Question: I am trying to write some automated unit tests for a series of functions that generates 'ggplot' graphics.
For example, I want to set a specific colour scale to a plot. Now I need a way to determine whether the correct colour scale was actually applied.
## The background:
Here is some example code, that set the 'fill' colour to use the ColourBrewer palette 'Dark2':
'''
p <- ggplot(mtcars, aes(x=factor(cyl), y=mpg, fill=factor(gear))) +
geom_bar(stat="identity") +
facet_grid(~gear) +
scale_fill_brewer(palette="Dark2")
print(p)
'''

OK, so a visual inspection tells me the code worked.
## What I've tried:
Now I want to confirm this by inspecting the object:
'''
str(p, max.level=1)
List of 8
$ data :'data.frame': 32 obs. of 11 variables:
$ layers :List of 1
$ scales :Reference class 'Scales' [package "ggplot2"] with 1 fields
..and 20 methods, of which 9 are possibly relevant
$ mapping :List of 3
$ options :List of 1
$ coordinates:List of 1
..- attr(*, "class")= chr [1:2] "cartesian" "coord"
$ facet :List of 9
..- attr(*, "class")= chr [1:2] "grid" "facet"
$ plot_env :<environment: R_GlobalEnv>
- attr(*, "class")= chr "ggplot"
'''
Fine, the '$scales' object seems interesting. Let's look at that in more detail:
'''
str(p$scales)
Reference class 'Scales' [package "ggplot2"] with 1 fields
$ scales:List of 1
..$ :List of 14
.. ..$ call : language discrete_scale(aesthetics = "fill", scale_name = "brewer", palette = brewer_pal(type, palette))
.. ..$ aesthetics: chr "fill"
.. ..$ scale_name: chr "brewer"
.. ..$ palette :function (n)
.. ..$ range :Reference class 'DiscreteRange' [package "scales"] with 1 fields
.. .. ..$ range: NULL
.. .. ..and 14 methods, of which 3 are possibly relevant:
.. .. .. initialize, reset, train
.. ..$ limits : NULL
.. ..$ na.value : logi NA
.. ..$ expand : list()
.. .. ..- attr(*, "class")= chr "waiver"
.. ..$ name : NULL
.. ..$ breaks : list()
.. .. ..- attr(*, "class")= chr "waiver"
.. ..$ labels : list()
.. .. ..- attr(*, "class")= chr "waiver"
.. ..$ legend : NULL
.. ..$ drop : logi TRUE
.. ..$ guide : chr "legend"
.. ..- attr(*, "class")= chr [1:3] "brewer" "discrete" "scale"
and 20 methods, of which 9 are possibly relevant:
add, clone, find, get_scales, has_scale, initialize, input, n, non_position_scales
'''
But here I draw a blank. There is nothing inside 'p$scales' that looks like either my input 'palette', or in fact like colours.
## What I expect to find:
The colours that I would expect are:
'''
library(RColorBrewer)
brewer.pal(3, name="Dark2")
[1] "#1B9E77" "#D95F02" "#7570B3"
'''
## The question:
'ggplot'
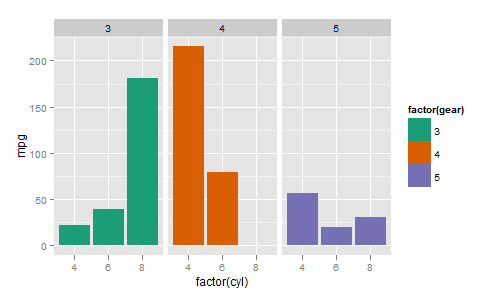
Answer: Try building the plot,
'''
g <- ggplot_build(p)
unique(g$data[[1]]["fill"])
fill
1 #1B9E77
16 #D95F02
28 #7570B3
'''